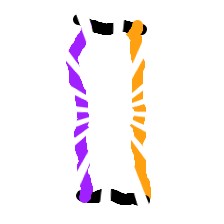
Shape: rectangle